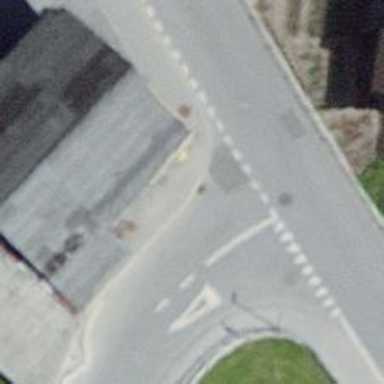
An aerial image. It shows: Post box is visible.